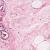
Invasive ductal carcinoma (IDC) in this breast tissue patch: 0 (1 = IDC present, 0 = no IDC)